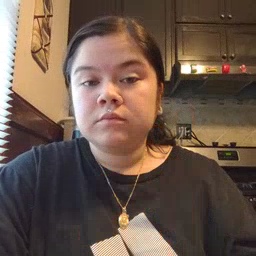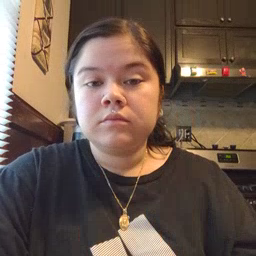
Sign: cheek